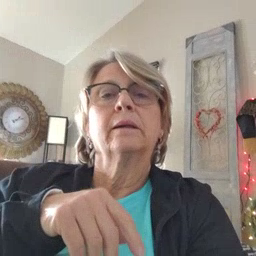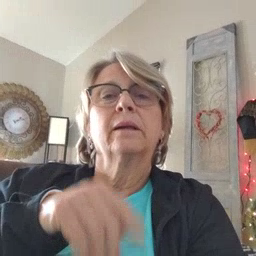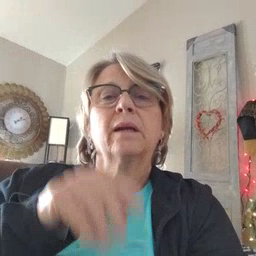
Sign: dad